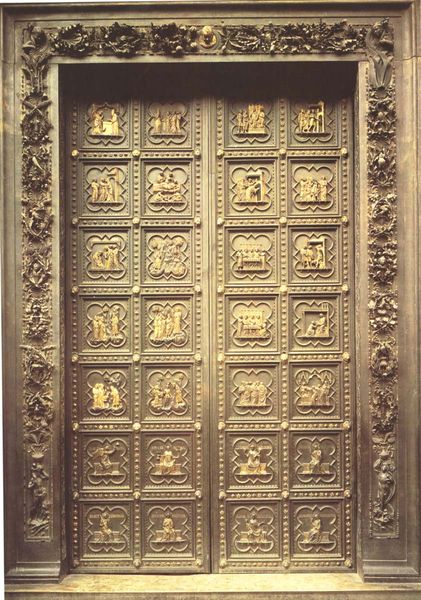
Titel: Südportal
Künstler: Andrea Pisano
Standort: Florenz, Baptisterium (EU - I - Toskana)
Schlagwörter: blätter, flügel, kopf, schmuck, szene, tür, beige, ornament, bibel, rahmen, bild, feld, felder, kirche, gold, renaissance, umrandung, engel, relief, bilder, italien, glanz, dekor, floral, ornamente, verzierung, glänzen, metall, stufe, bronze, hoch, tor, foto, punkte, eingang, eisen, zinn, vergoldet, dom, kugel, flora, darstellung, kathedrale, rom, ranke, portal, wappen, pforte, jesus, florenz, kasetten, kassetten, abendmahl, beschlag, taufe, guss, stahl, szenen, quadrat, vergoldung, sicher, baptisterium, gewände, ghiberti, zyklus, folge, schmiedekunst, bildfelder, bildfeld, donatello, gestanzt, gediegen, chmuck, bildlich, bronzino, taufkapelle, 1330, taufraum